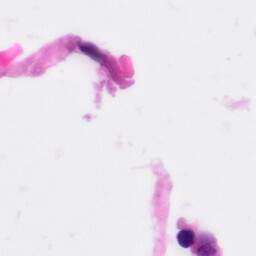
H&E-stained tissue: Pancreatic